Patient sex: M
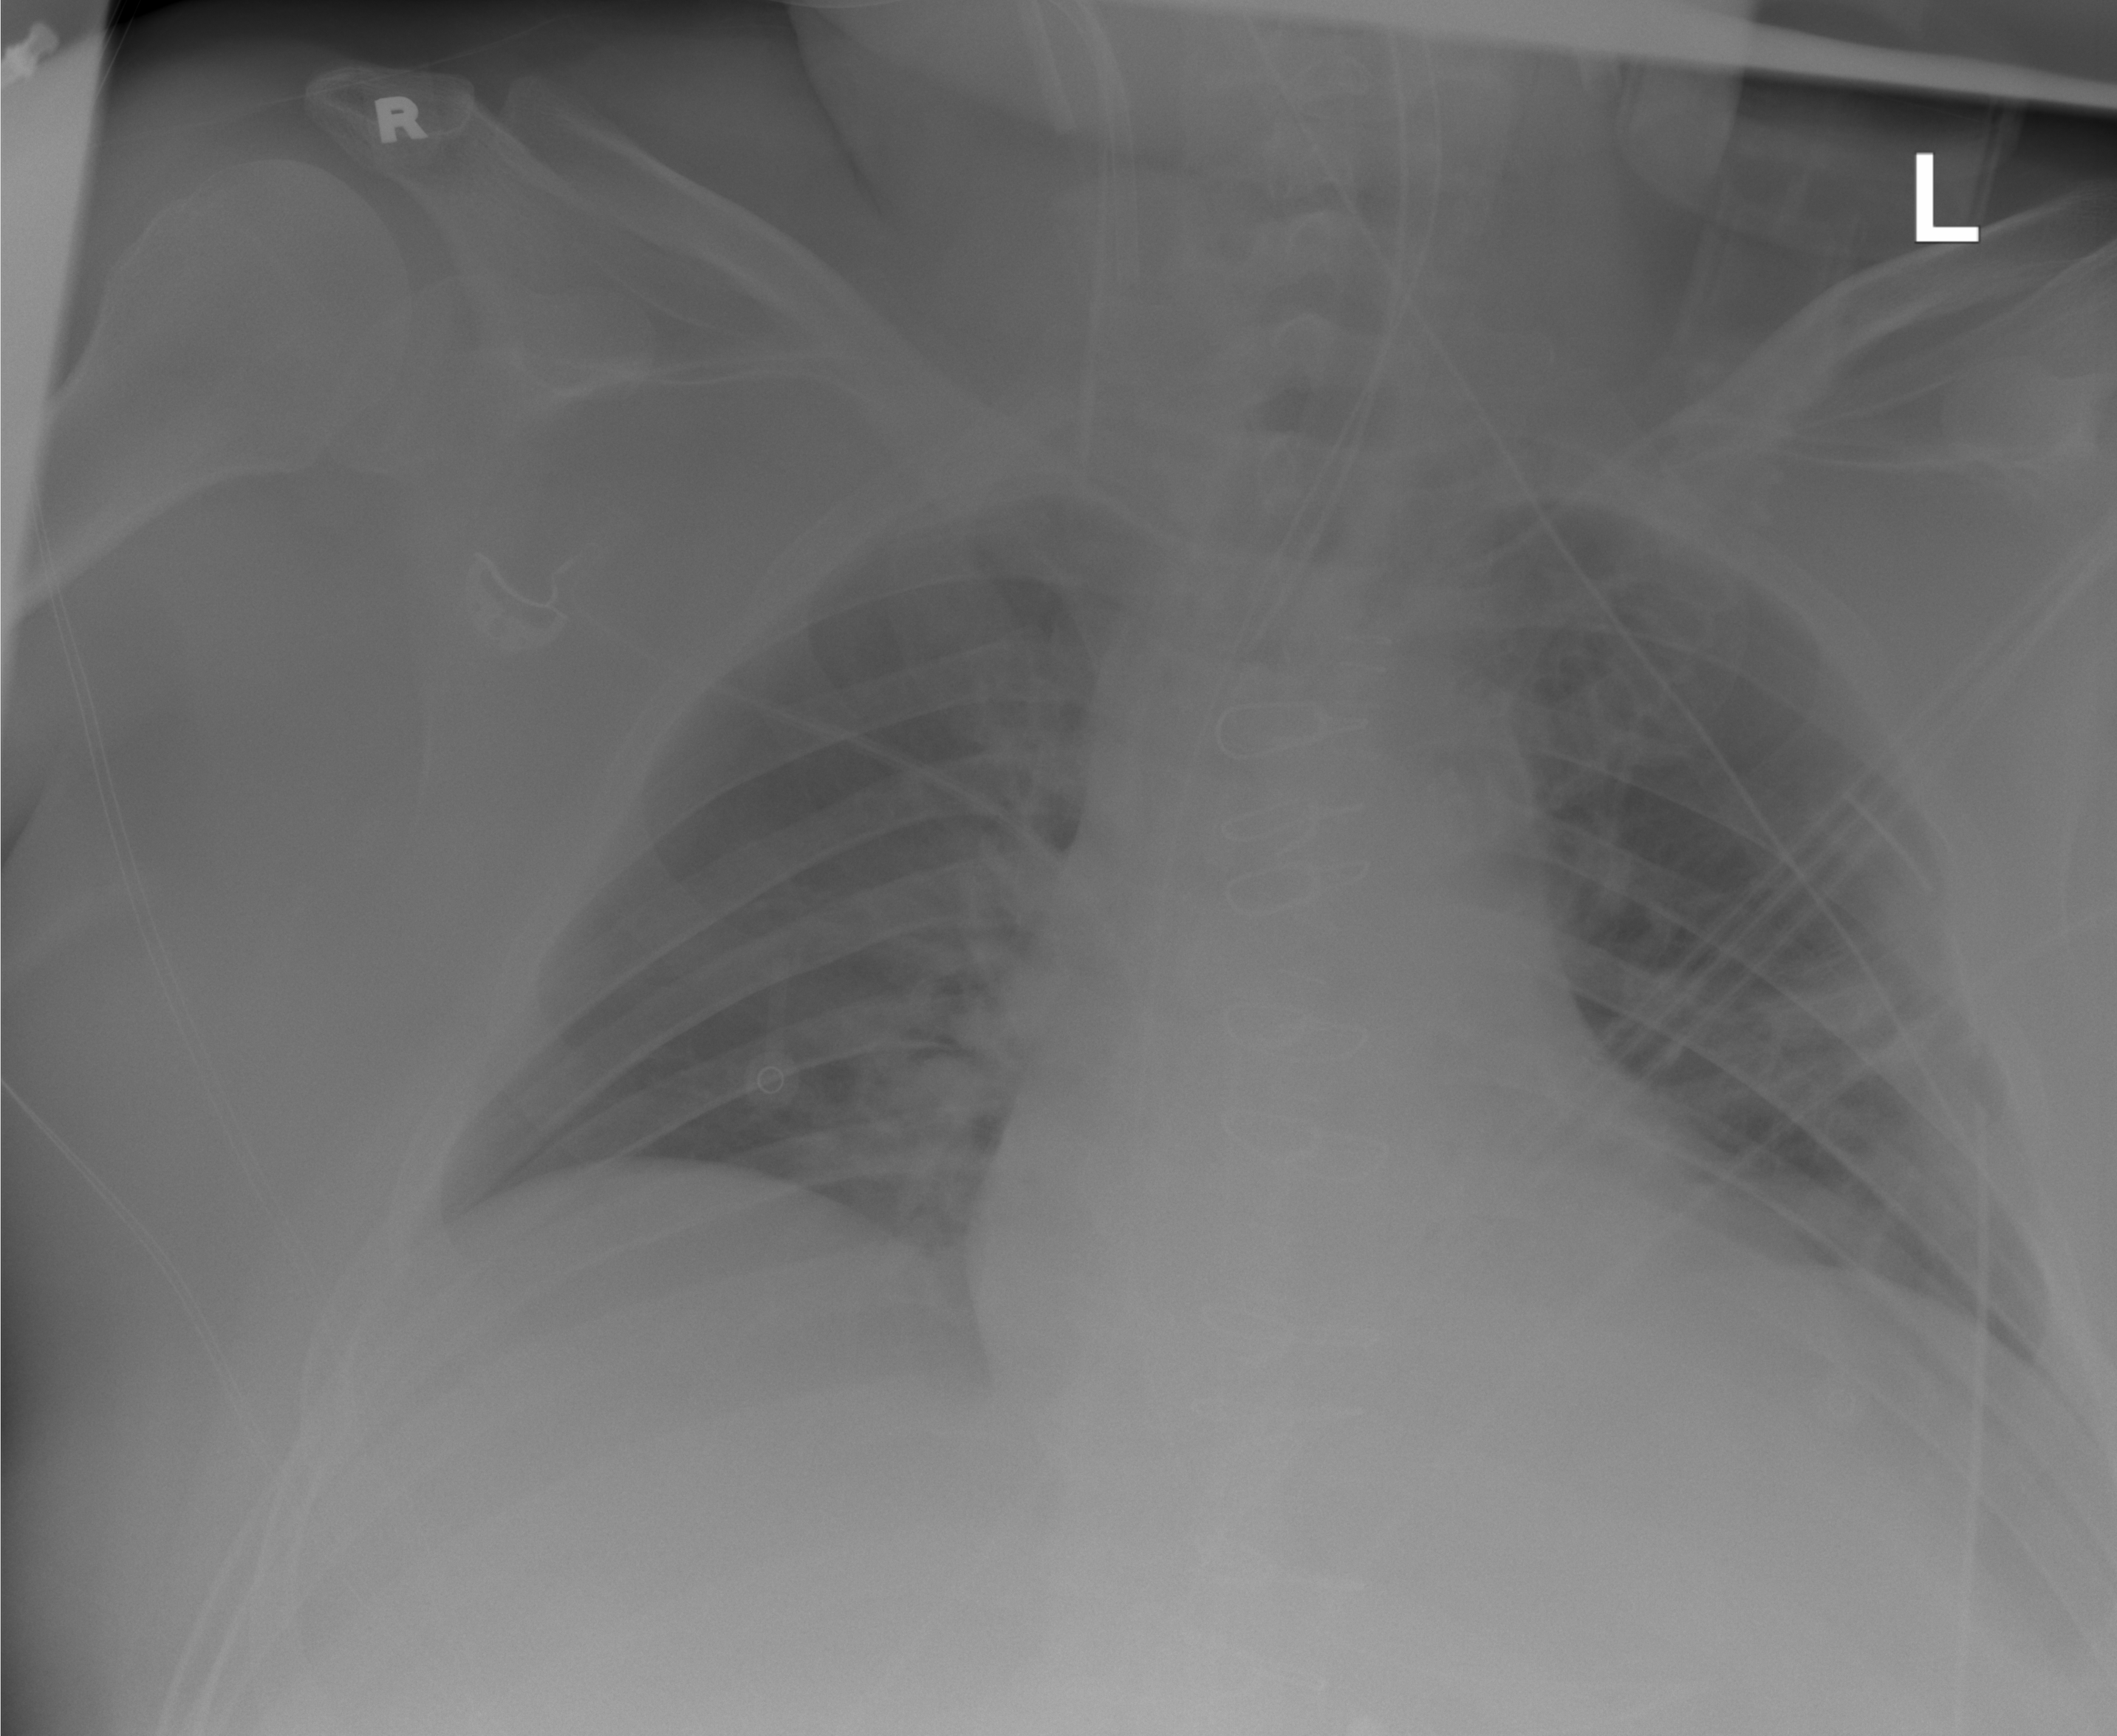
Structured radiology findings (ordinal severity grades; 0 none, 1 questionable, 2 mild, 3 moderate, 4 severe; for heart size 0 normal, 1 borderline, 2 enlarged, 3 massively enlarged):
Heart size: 0
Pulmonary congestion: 2
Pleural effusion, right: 0
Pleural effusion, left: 0
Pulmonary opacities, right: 2
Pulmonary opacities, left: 1
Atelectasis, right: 0
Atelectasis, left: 0